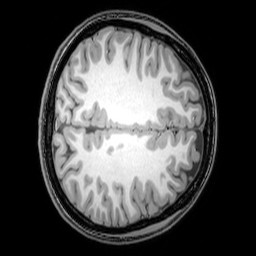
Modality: T1w
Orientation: axial
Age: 22
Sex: female
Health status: healthy
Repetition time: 0.081 s
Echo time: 0.037 s